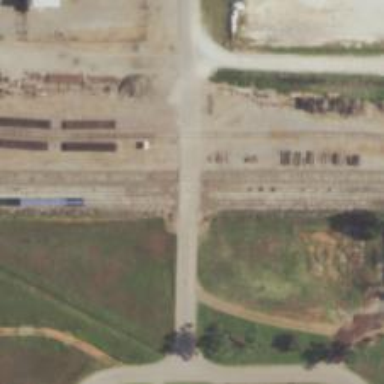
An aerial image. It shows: Railway level crossing.